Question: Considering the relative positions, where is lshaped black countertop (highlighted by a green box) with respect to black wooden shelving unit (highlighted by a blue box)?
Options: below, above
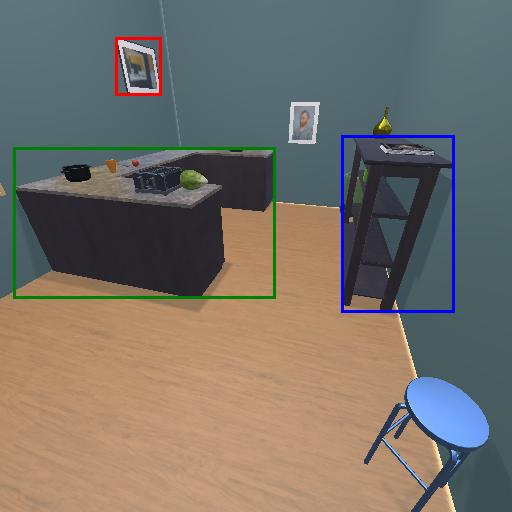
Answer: below